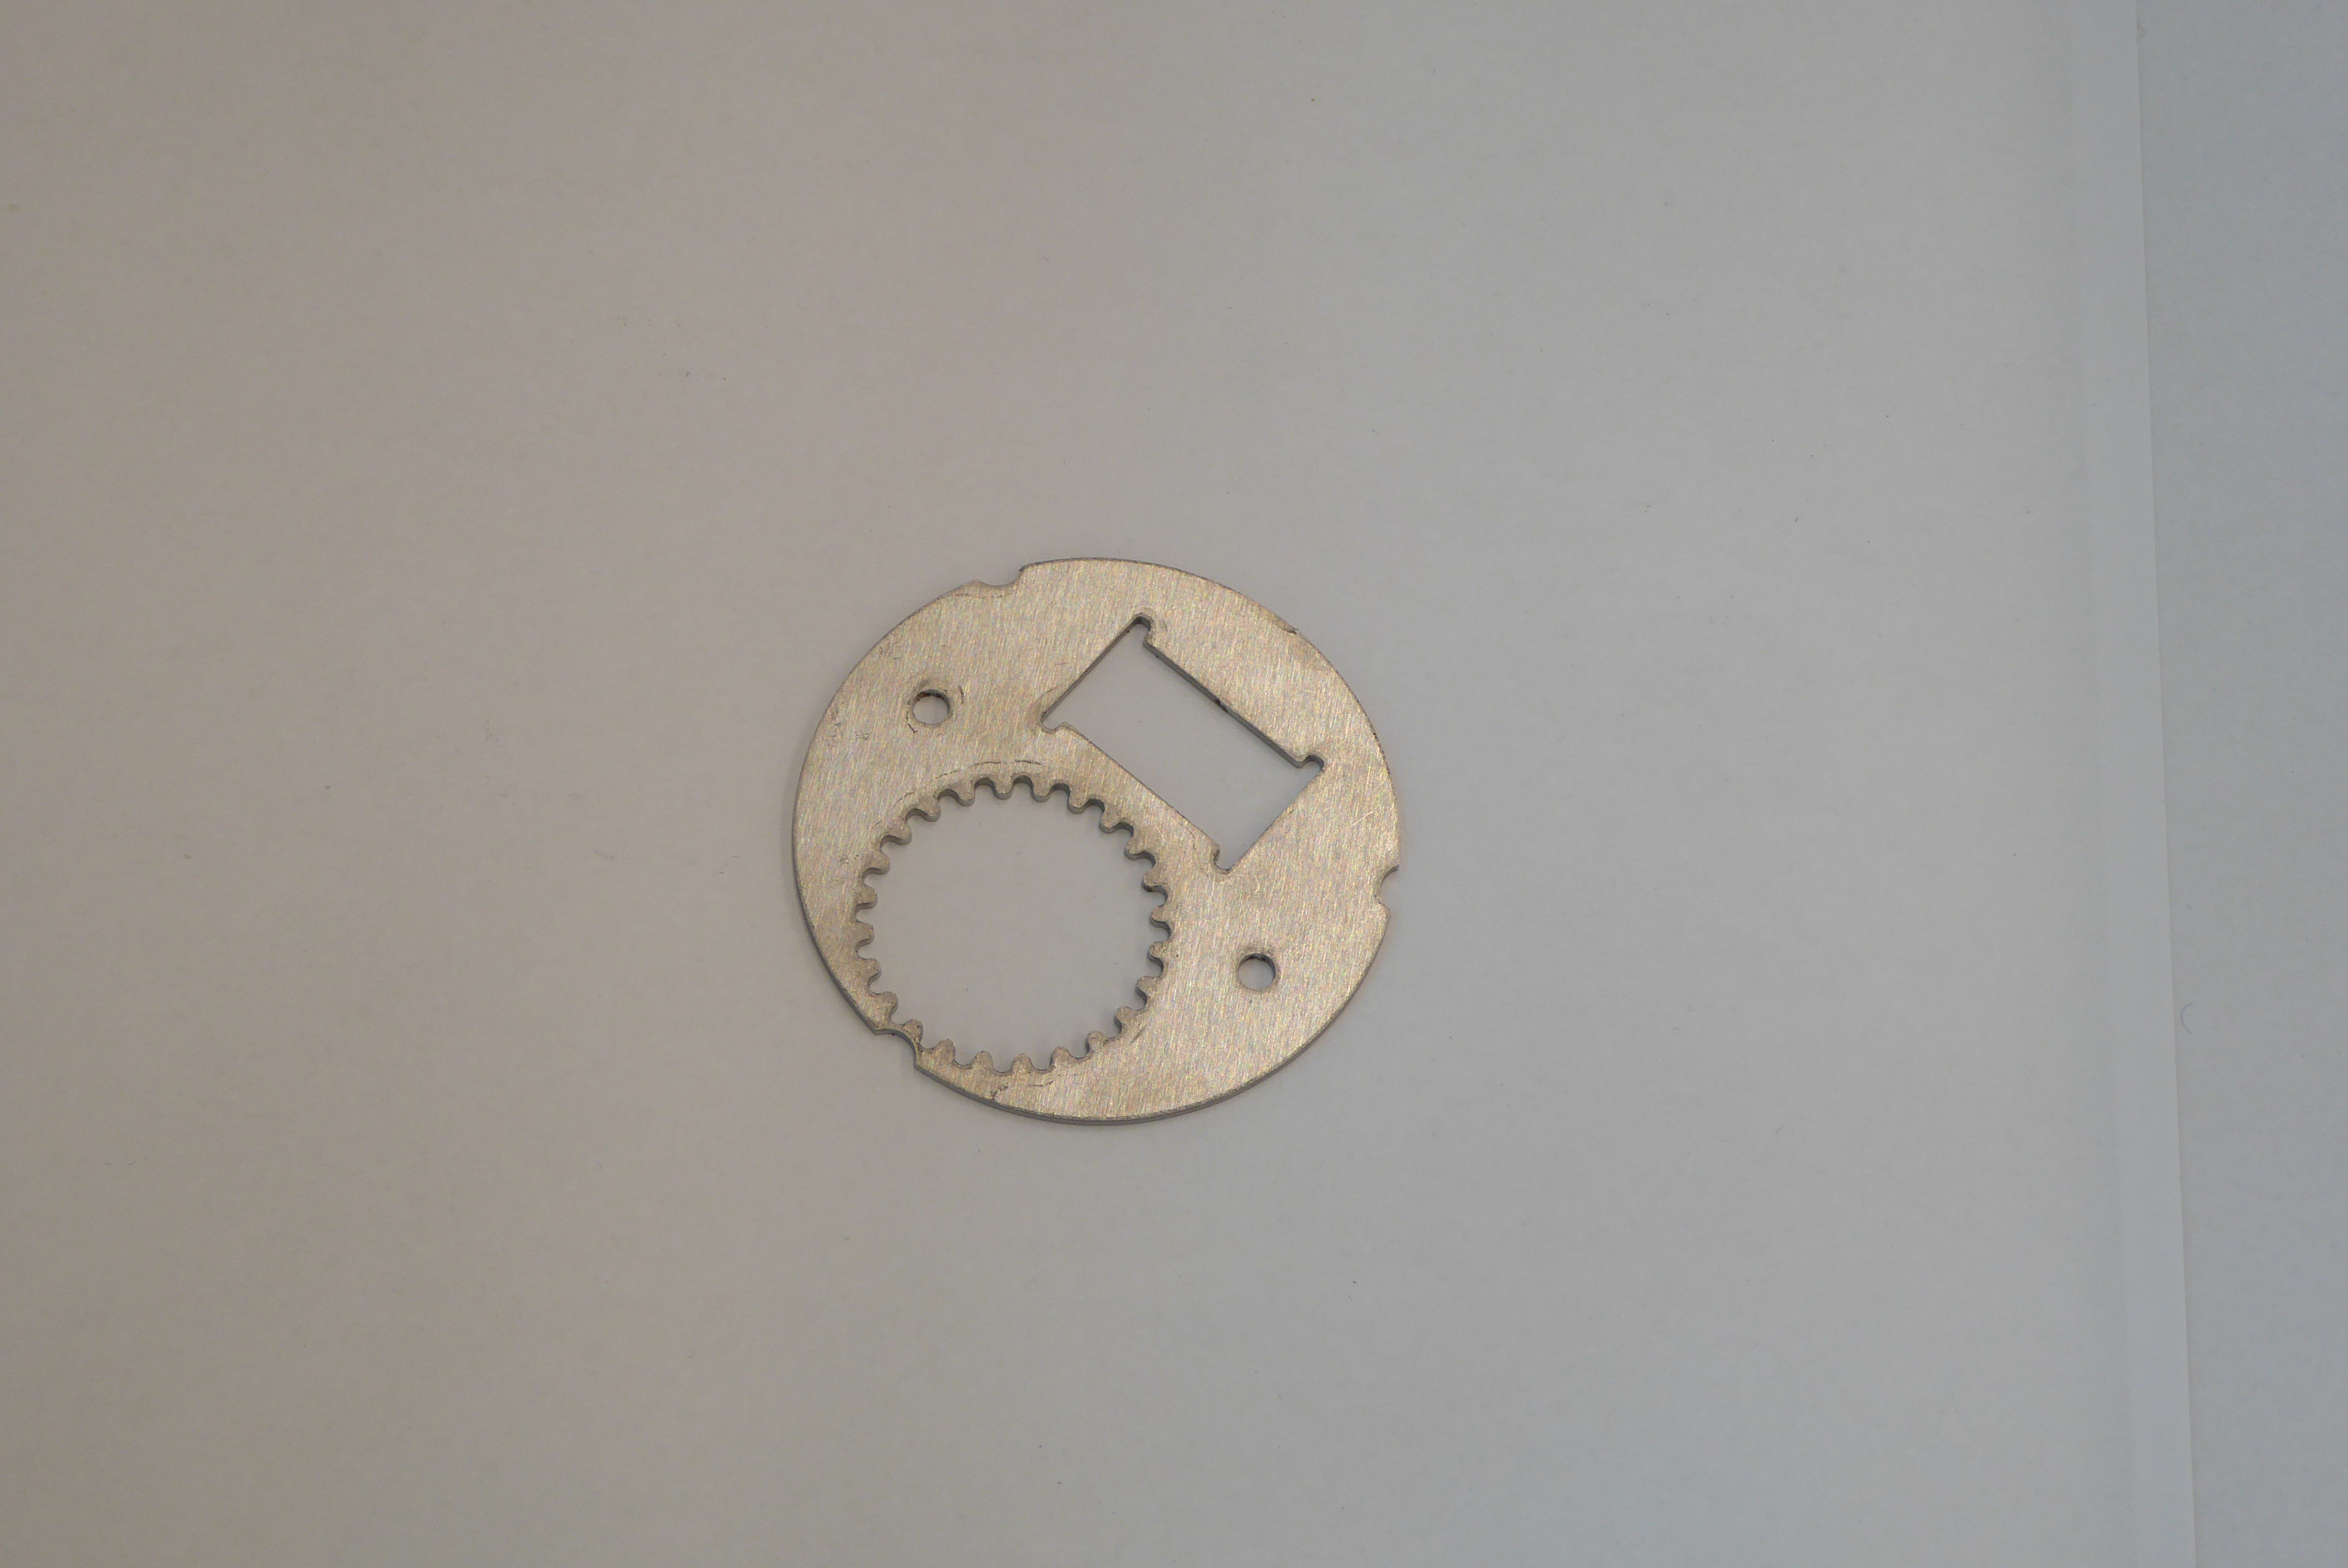
Label: Bottle Opener - Inlay